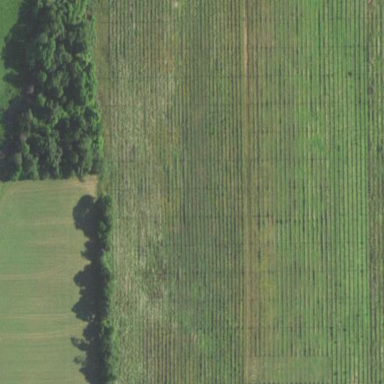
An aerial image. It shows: Orchard with broadleaved deciduous trees.